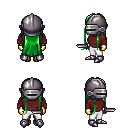
a pixel art fantasy rpg character, female body template, orc, green skin, maroon long-sleeve shirt, white pants, green extra-long hairstyle, metal helm, gold gloves, metal boots, dagger, four views (front, back, left, right), 2x2 character sprite sheet, small pixel art, hard edges, no anti-aliasing